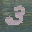
Label: 3